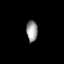
Tissue: skin
Cell type: Epithelial cells
Senescence score: 0.2047
Nuclear area (px): 230
Mean DAPI intensity: 153.9